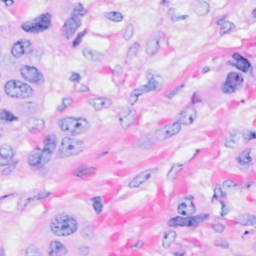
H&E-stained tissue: Breast